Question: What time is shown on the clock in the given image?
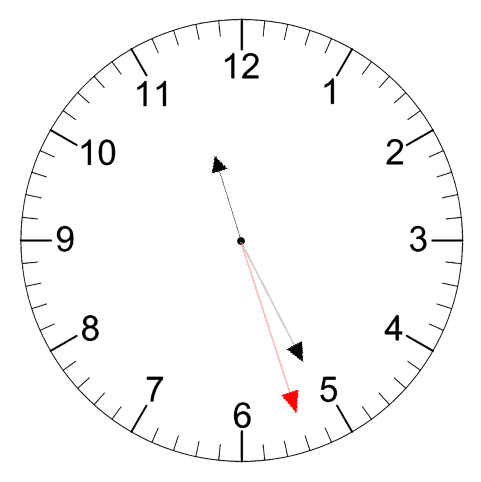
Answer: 11:25:27